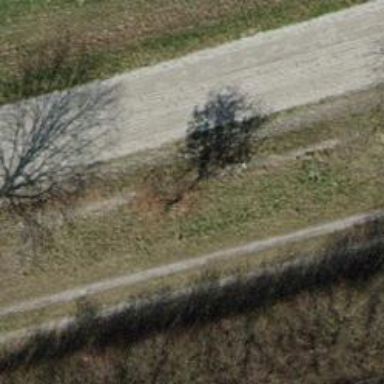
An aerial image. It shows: Beautiful avenue of deciduous trees.